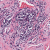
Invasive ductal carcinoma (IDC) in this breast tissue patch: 0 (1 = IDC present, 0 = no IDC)